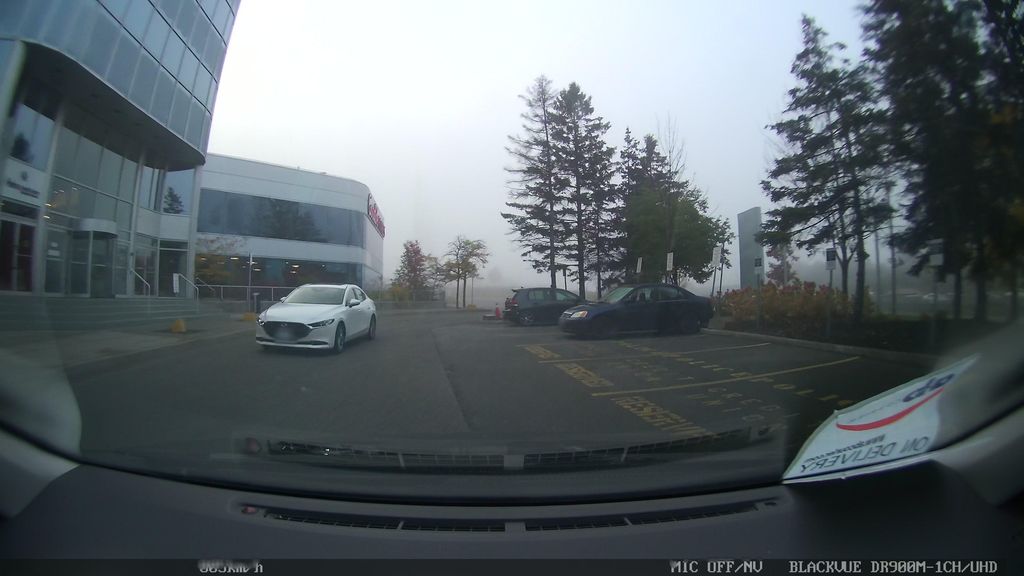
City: toronto